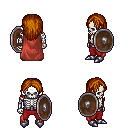
a pixel art fantasy rpg character, male body template, skeleton, maroon cape, red pants, brunette long hairstyle, metal boots, shield, four views (front, back, left, right), 2x2 character sprite sheet, small pixel art, hard edges, no anti-aliasing